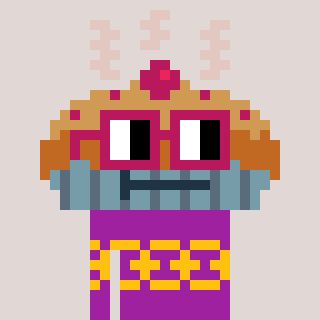
a pixel art character with square dark red glasses, a pie-shaped head and a magenta-colored body on a warm background